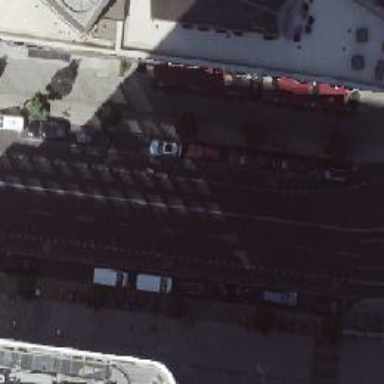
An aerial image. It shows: Secondary road with asphalt surface. There are separate sidewalks and lanes for cyclists on both sides. Parallel parking lanes are available on both sides of the road.